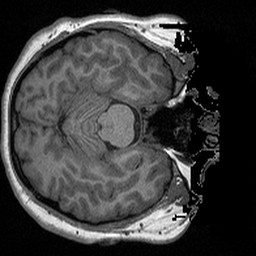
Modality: T1w
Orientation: axial
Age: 23
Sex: female